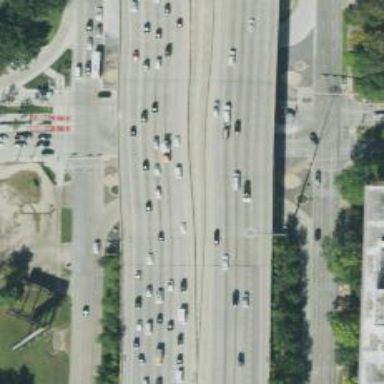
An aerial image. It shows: Frontage road connected to secondary link road.